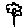
Label: flower